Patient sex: M
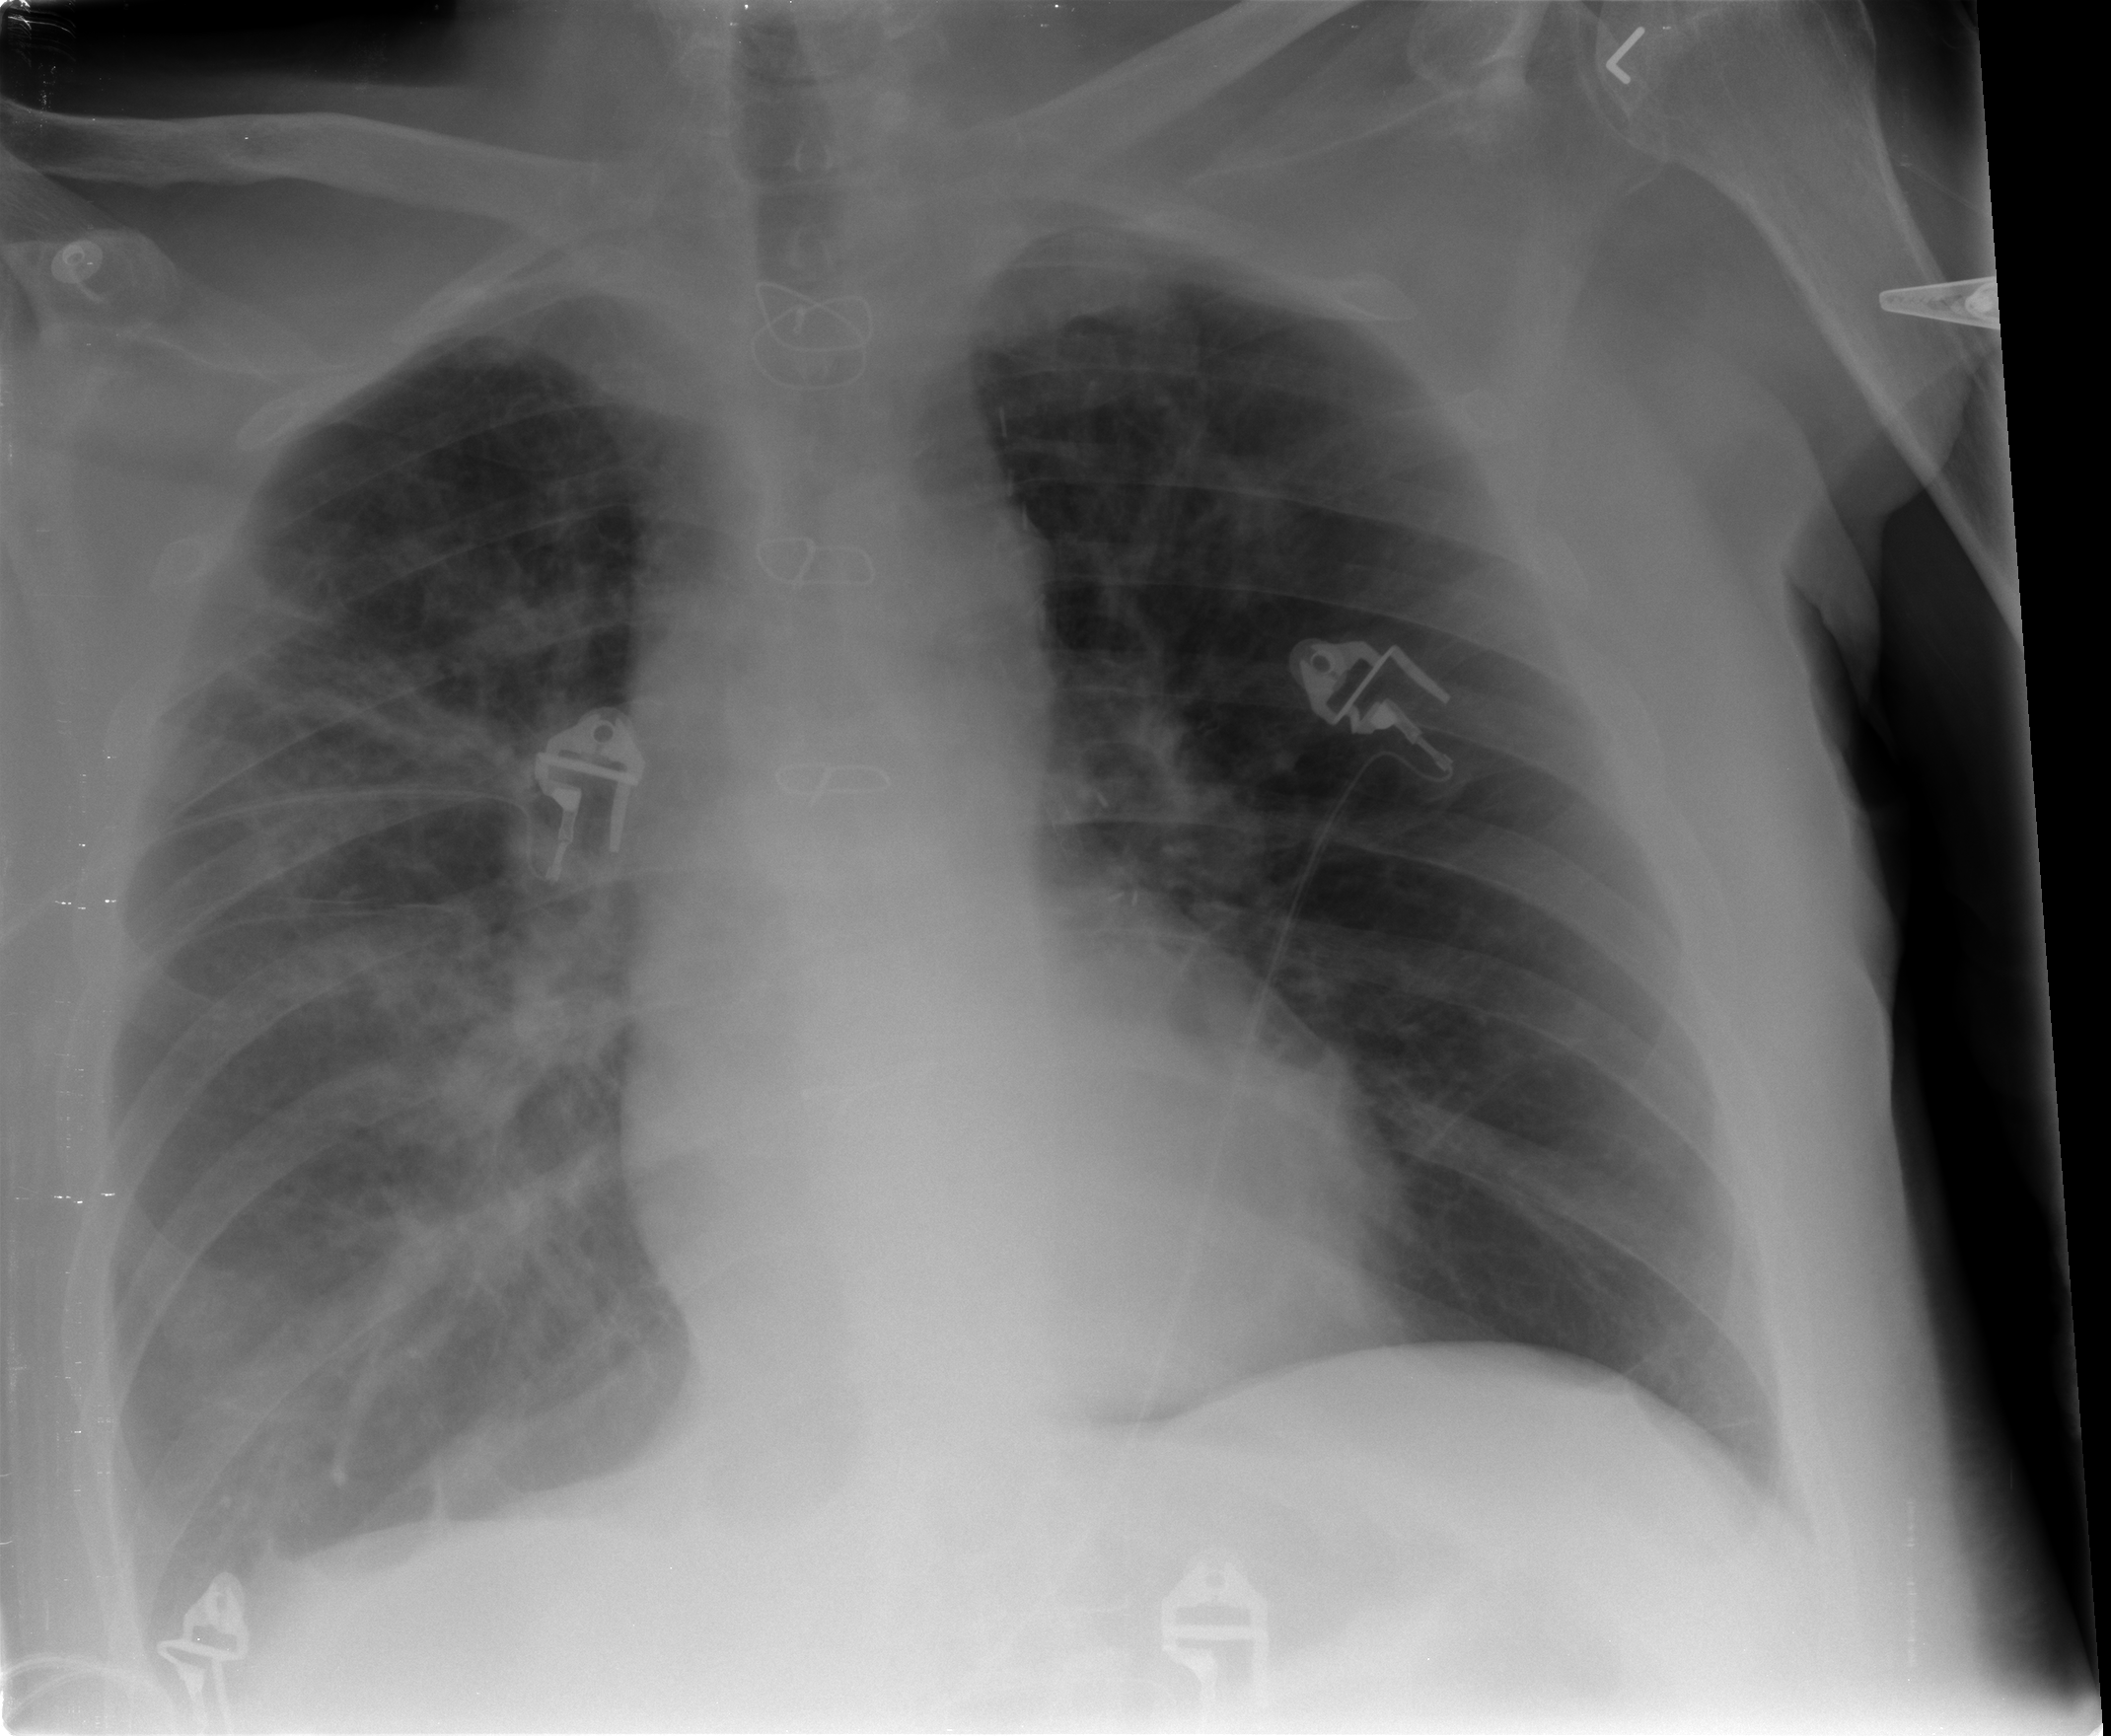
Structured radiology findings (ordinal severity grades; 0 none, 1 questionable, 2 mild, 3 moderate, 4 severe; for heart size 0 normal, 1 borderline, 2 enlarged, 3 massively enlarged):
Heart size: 0
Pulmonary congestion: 0
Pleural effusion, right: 2
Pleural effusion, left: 0
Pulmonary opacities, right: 3
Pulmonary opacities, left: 0
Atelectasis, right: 0
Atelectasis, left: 0